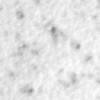
Label: no_change